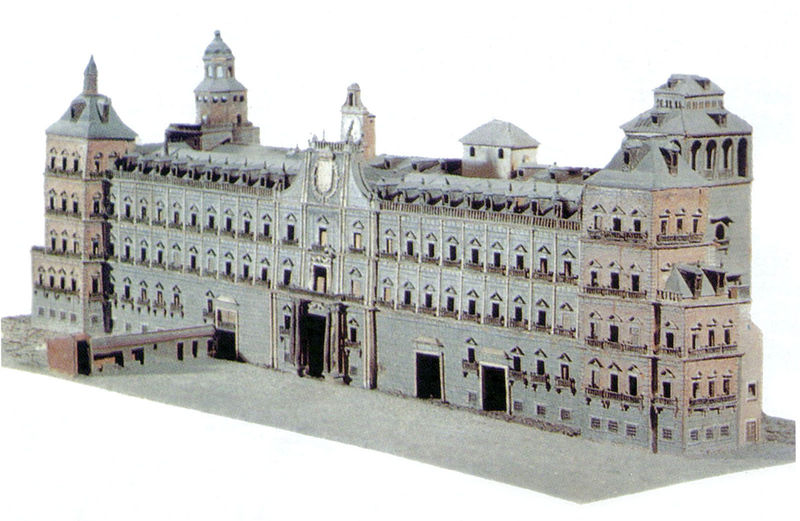
Titel: Südfassade des Alcazar
Künstler: Juan Gómez de Mora
Institution: Madrid, Museo Municipal
Schlagwörter: fenster, holz, säule, säulen, tür, dach, gebäude, schloss, architektur, lang, brücke, renaissance, turm, balkon, modell, fassade, türen, giebel, dekor, uhr, tor, eingang, türme, stockwerk, entwurf, portal, wappen, geschoss, rekonstruktion, achitektur